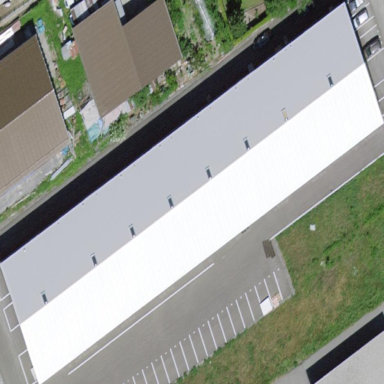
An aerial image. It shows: Industrial building.